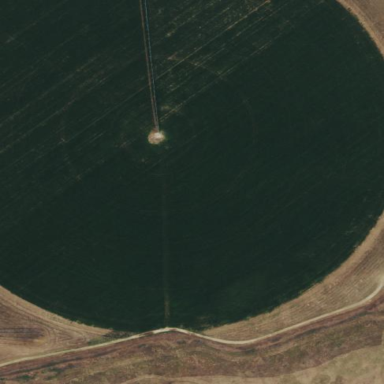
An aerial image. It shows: Pivot irrigation system.